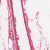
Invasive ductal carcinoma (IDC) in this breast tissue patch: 0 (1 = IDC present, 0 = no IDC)